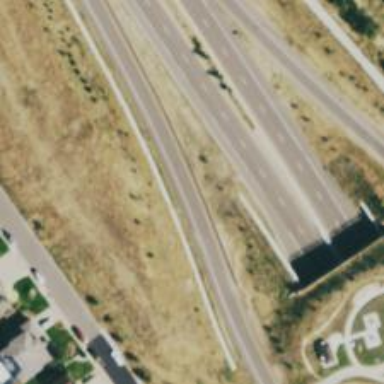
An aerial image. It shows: Trunk link road with asphalt surface.